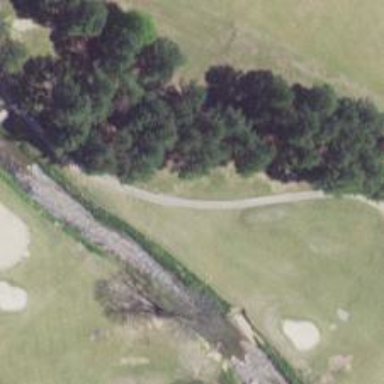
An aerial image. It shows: Path for both road and golf.